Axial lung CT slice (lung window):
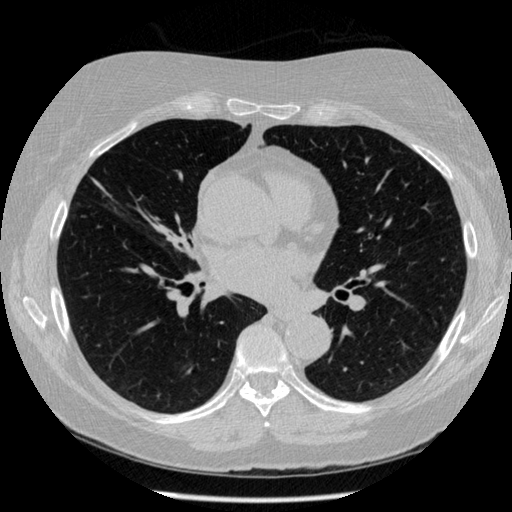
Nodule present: no